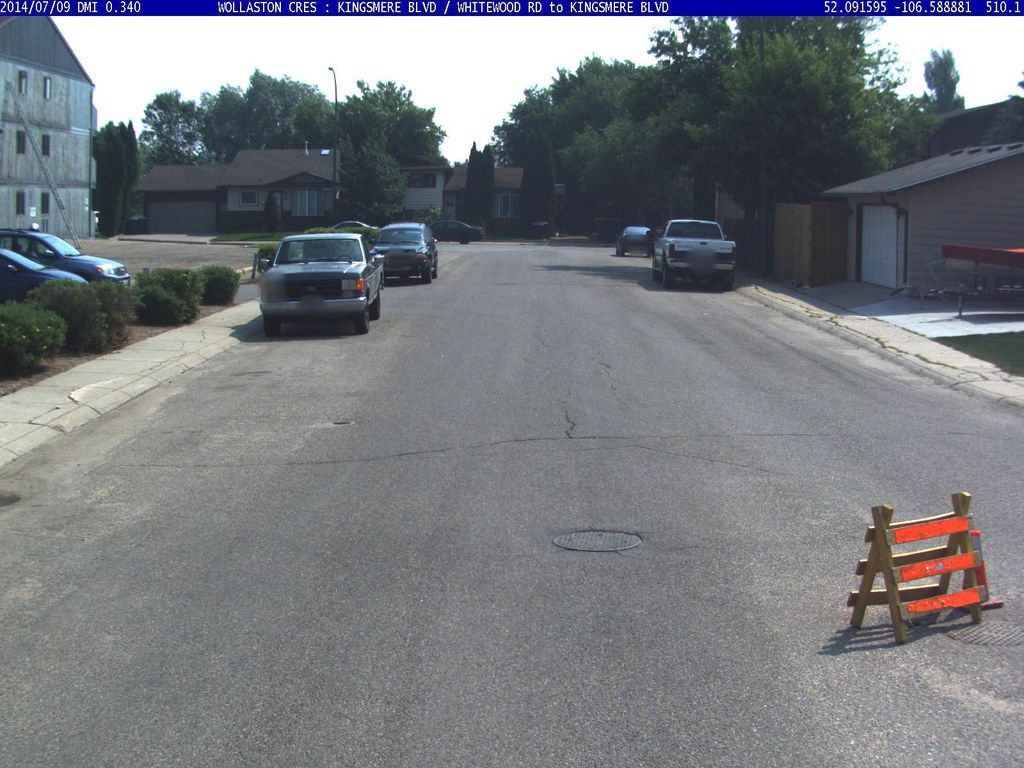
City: saskatoon